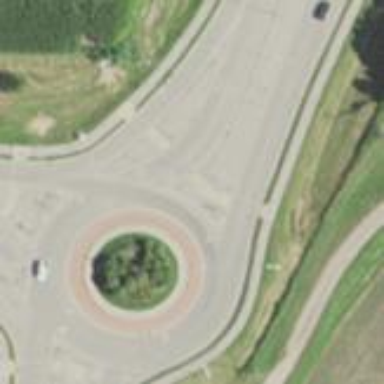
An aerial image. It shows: Secondary road leading to roundabout with shared cycle lane.